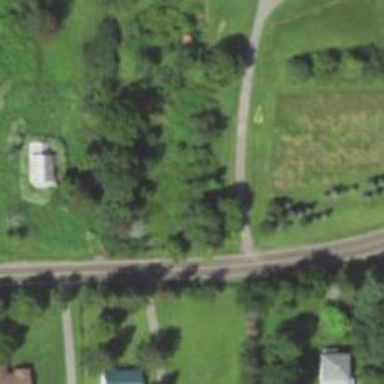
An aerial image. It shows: Driveway.